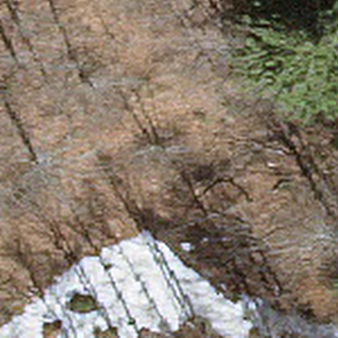
Label: other